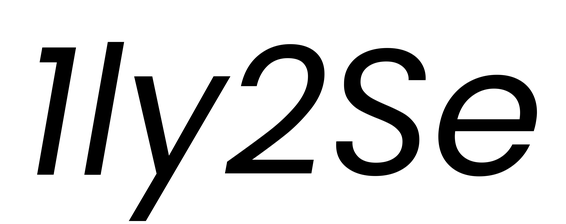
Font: Poppins-Italic